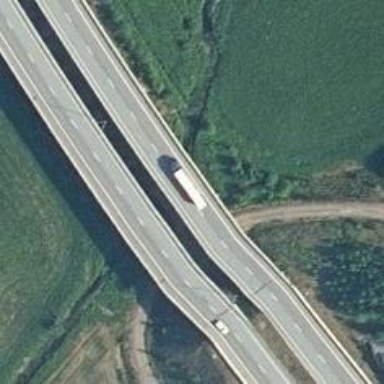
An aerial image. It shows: Motorway bridge with asphalt surface.